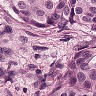
Metastatic tissue present: yes